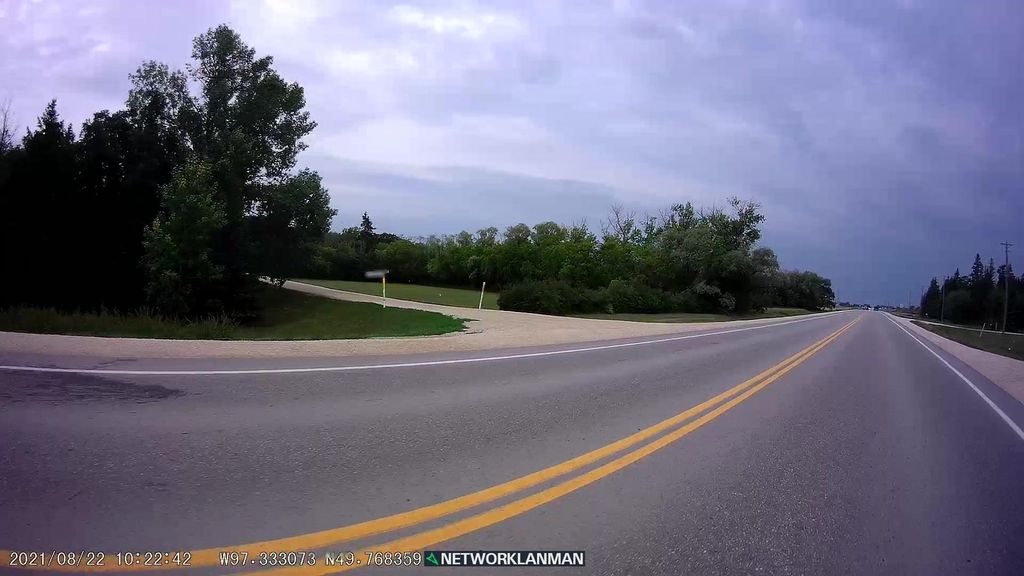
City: winnipeg